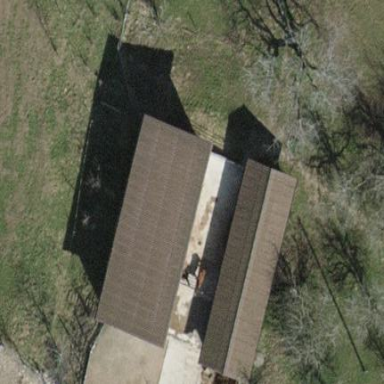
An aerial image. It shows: Cowshed building.